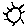
Label: sun